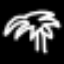
Label: palm tree